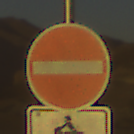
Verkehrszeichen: VerbotDerEinfahrt
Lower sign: EinspurigeFahrzeugeFrei3
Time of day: SunriseSunset
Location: Outdoor (Nature)
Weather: Clear
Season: NotSpecified
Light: Natural